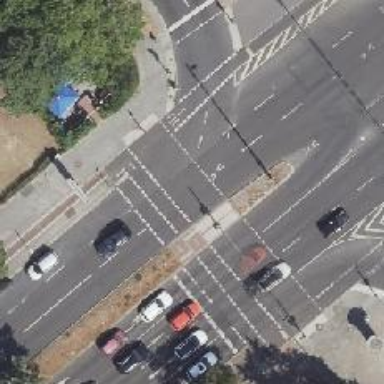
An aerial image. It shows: Secondary road with asphalt surface and cycle track on the right side.